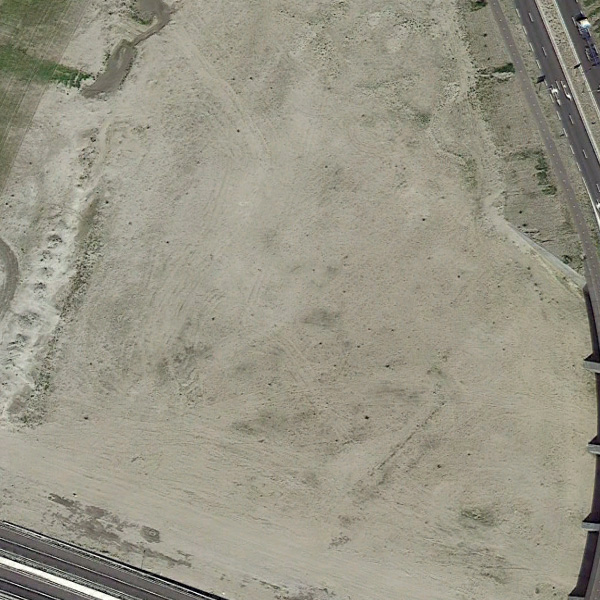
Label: BareLand